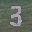
Label: 3